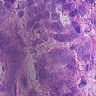
Metastatic tissue present: yes